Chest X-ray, AP view. Patient: 12 years old, sex F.
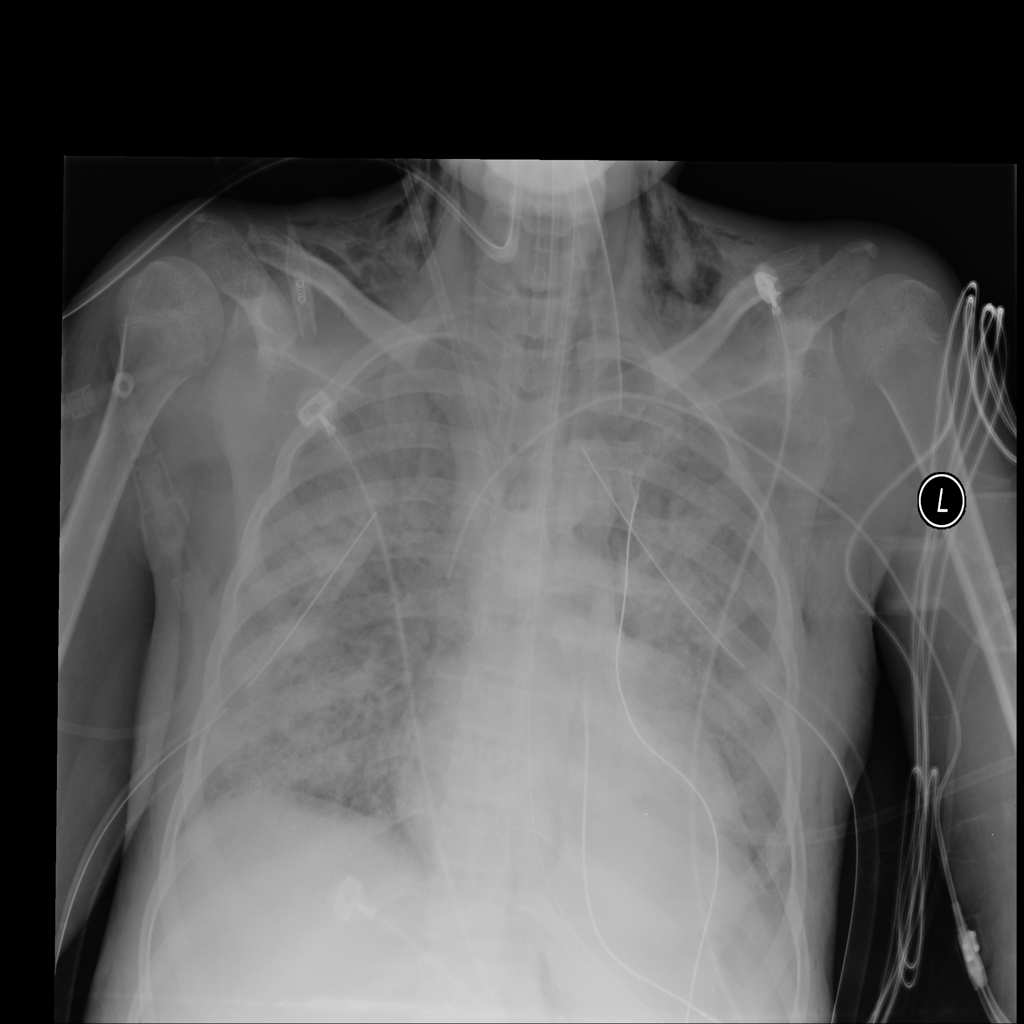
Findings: Infiltration